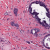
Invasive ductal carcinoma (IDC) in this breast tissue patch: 0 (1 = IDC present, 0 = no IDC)